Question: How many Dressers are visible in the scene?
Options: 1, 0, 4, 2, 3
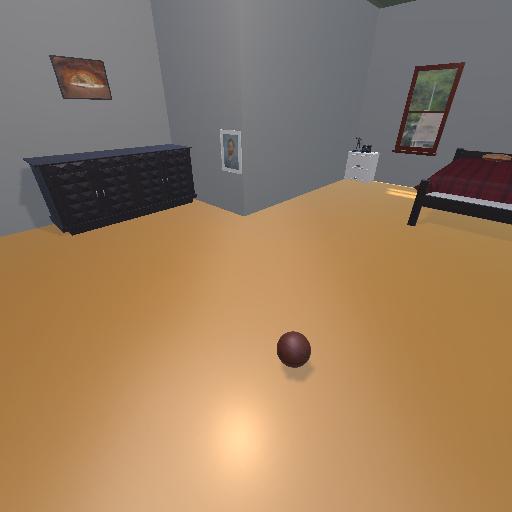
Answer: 1